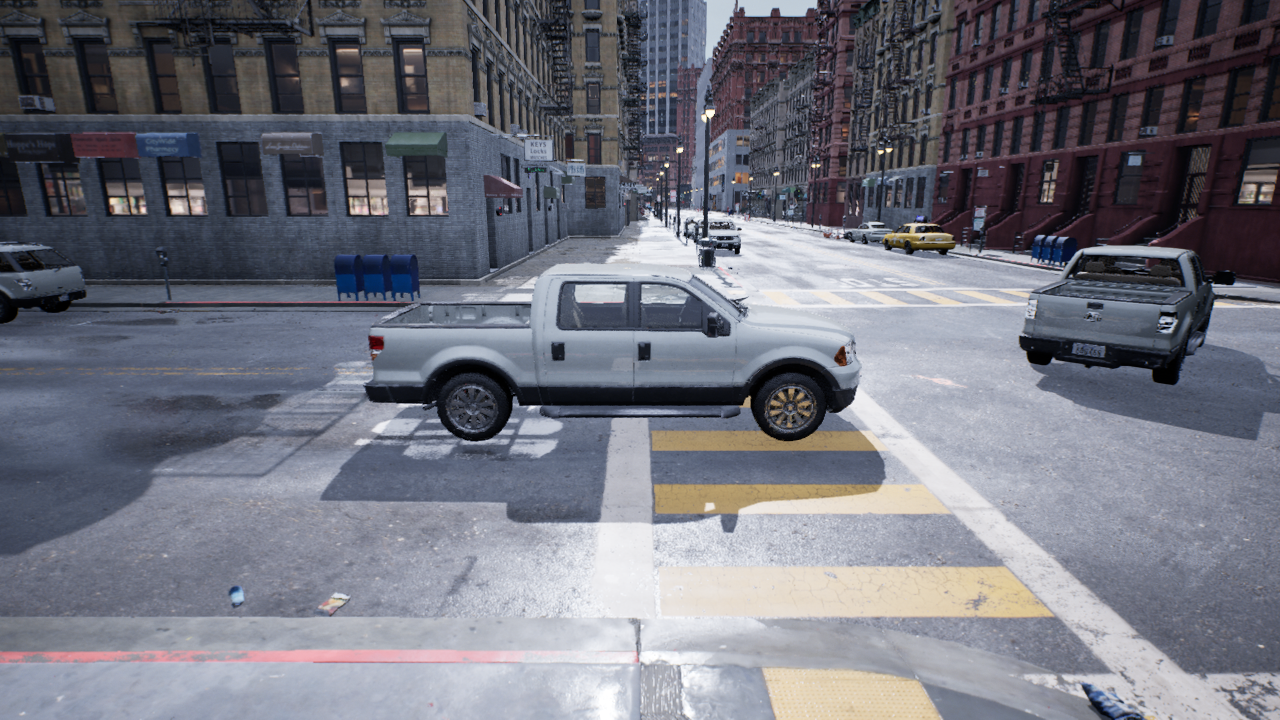
Venue: residential
Lighting: overcast
Vehicle rig: pickup